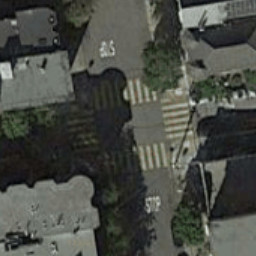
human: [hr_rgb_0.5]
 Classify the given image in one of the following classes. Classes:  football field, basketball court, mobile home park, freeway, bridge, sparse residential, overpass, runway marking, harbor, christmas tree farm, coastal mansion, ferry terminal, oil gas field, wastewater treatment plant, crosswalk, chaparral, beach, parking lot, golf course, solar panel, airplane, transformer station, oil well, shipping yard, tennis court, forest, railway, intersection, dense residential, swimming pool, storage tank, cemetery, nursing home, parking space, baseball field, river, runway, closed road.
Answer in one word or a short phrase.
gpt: crosswalk